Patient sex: F
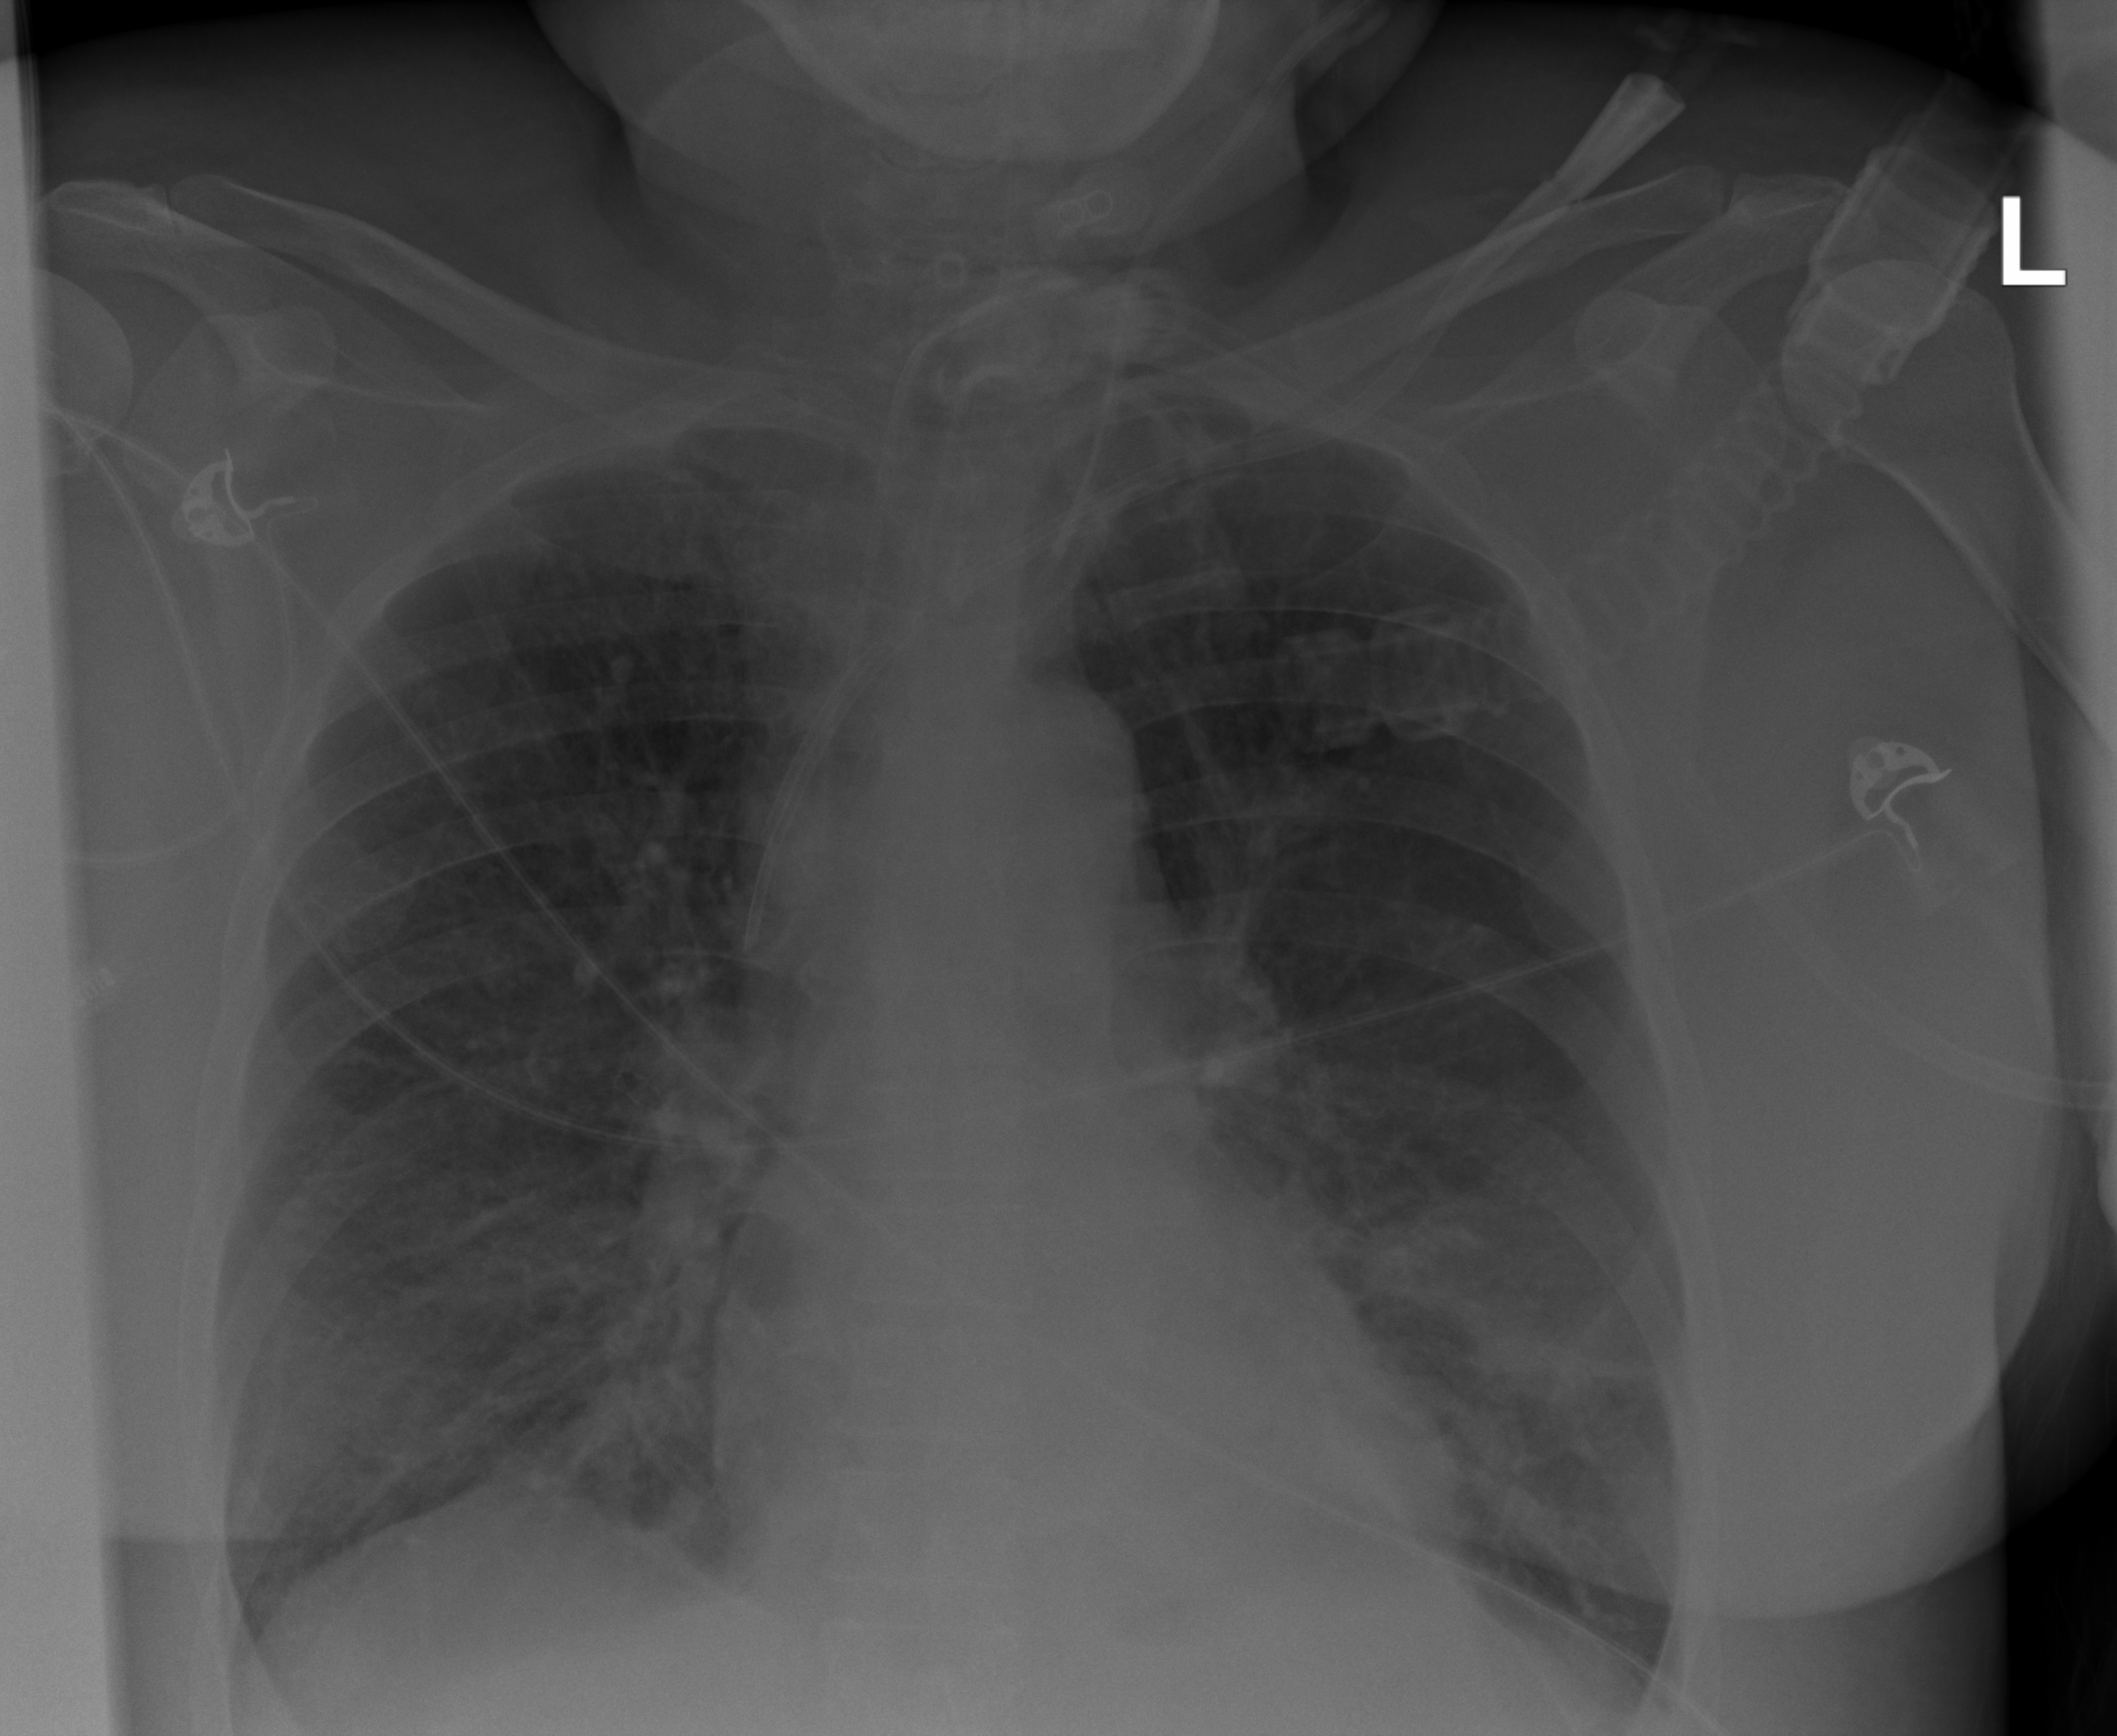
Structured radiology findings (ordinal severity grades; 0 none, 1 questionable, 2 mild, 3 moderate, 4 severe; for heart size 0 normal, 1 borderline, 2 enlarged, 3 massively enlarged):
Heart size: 0
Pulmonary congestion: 0
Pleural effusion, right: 0
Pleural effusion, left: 0
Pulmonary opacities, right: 2
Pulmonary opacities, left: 2
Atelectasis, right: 2
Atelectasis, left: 2